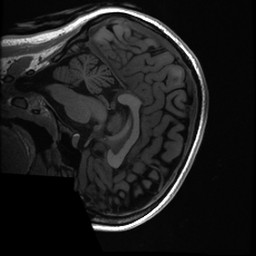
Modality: T1w
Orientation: sagittal
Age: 30
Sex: female